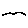
Label: bird